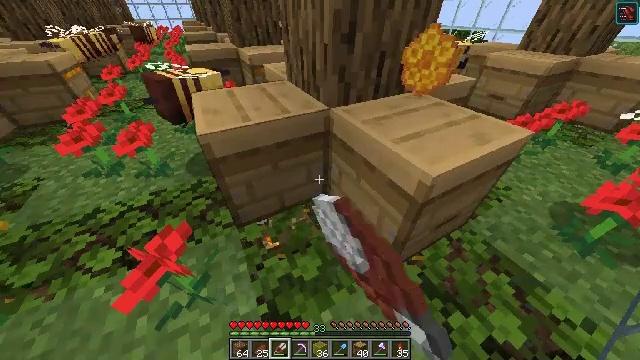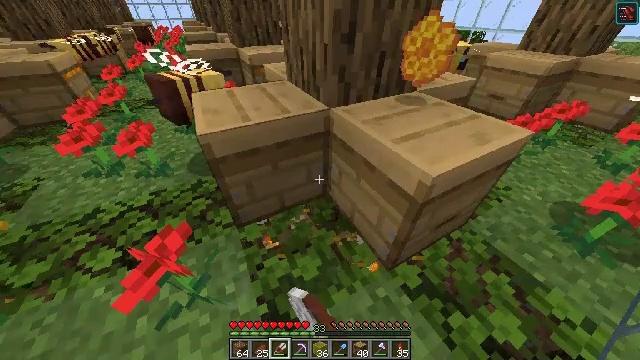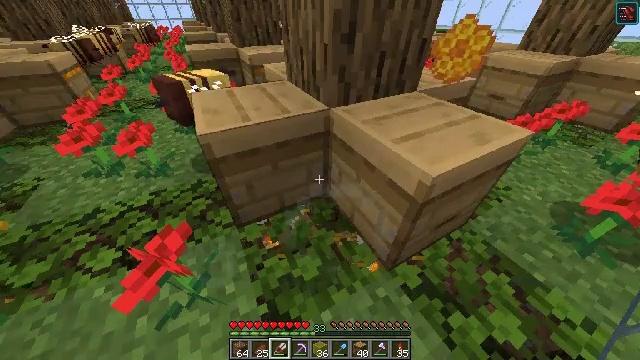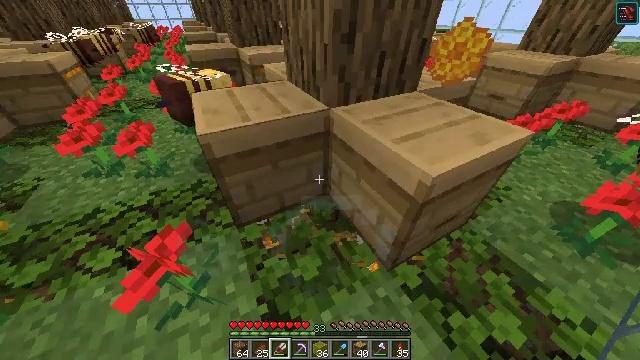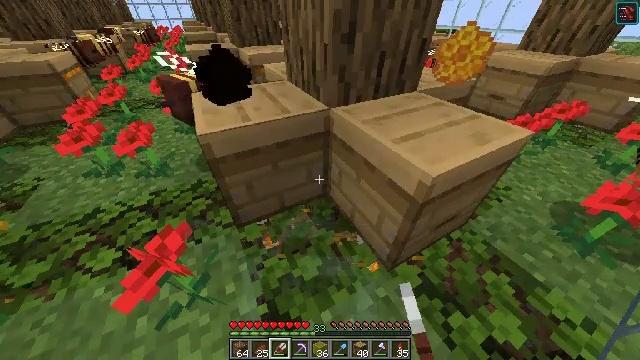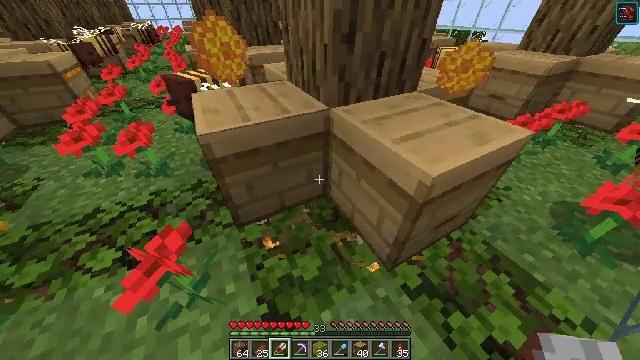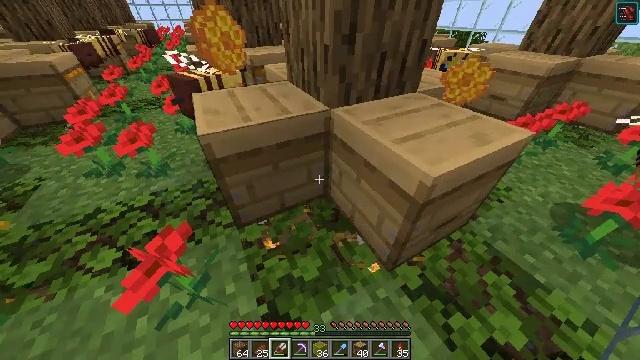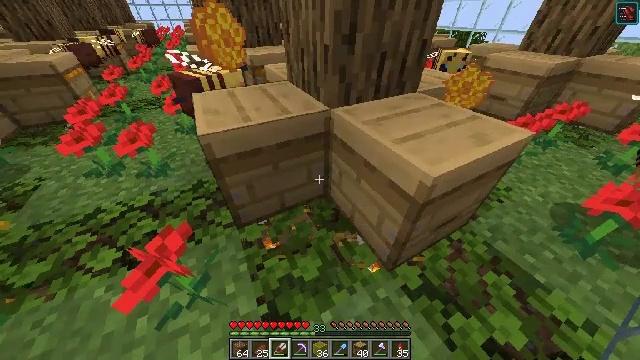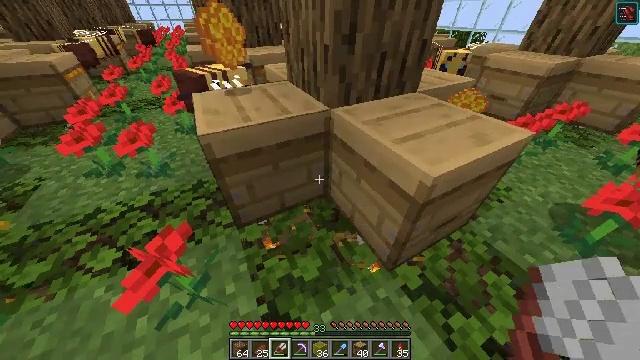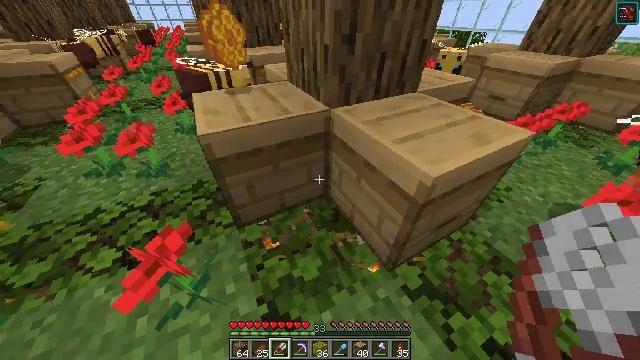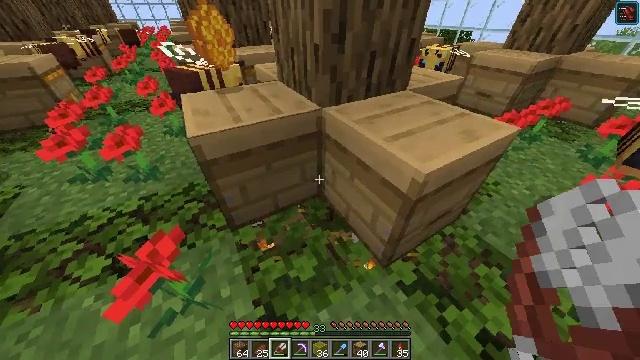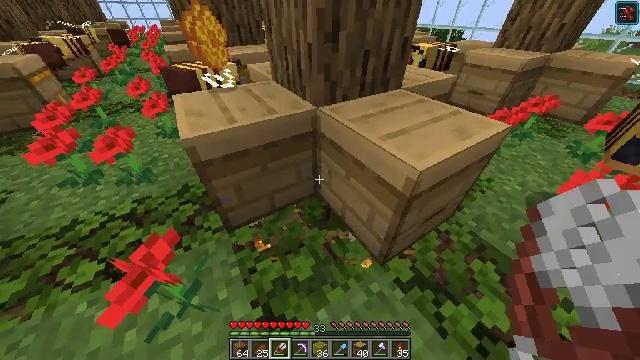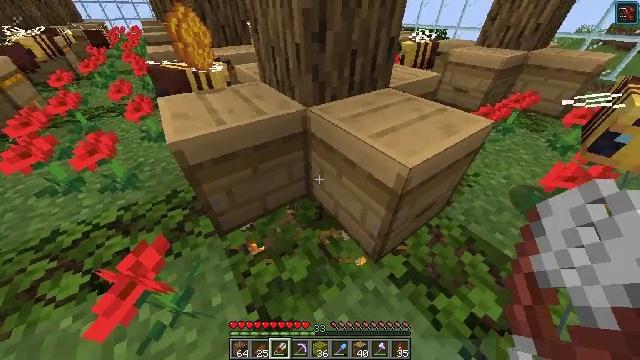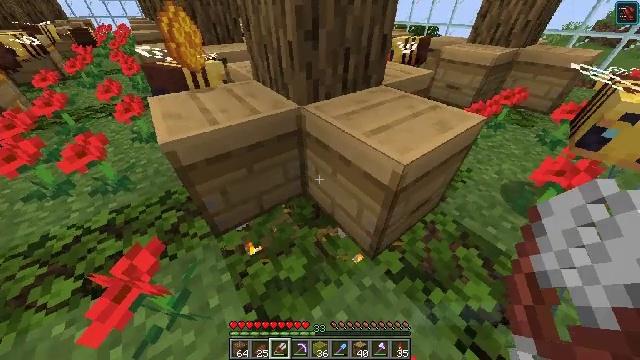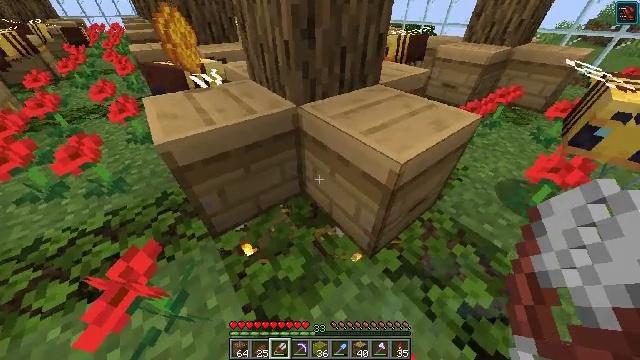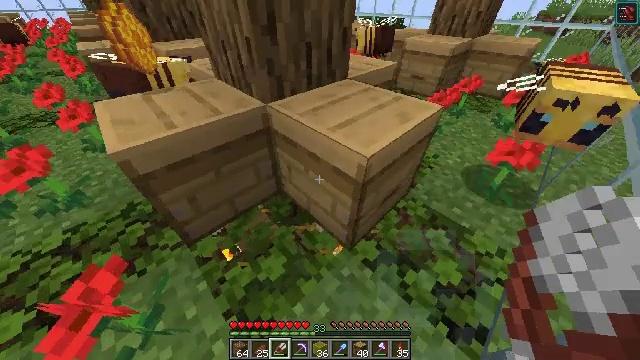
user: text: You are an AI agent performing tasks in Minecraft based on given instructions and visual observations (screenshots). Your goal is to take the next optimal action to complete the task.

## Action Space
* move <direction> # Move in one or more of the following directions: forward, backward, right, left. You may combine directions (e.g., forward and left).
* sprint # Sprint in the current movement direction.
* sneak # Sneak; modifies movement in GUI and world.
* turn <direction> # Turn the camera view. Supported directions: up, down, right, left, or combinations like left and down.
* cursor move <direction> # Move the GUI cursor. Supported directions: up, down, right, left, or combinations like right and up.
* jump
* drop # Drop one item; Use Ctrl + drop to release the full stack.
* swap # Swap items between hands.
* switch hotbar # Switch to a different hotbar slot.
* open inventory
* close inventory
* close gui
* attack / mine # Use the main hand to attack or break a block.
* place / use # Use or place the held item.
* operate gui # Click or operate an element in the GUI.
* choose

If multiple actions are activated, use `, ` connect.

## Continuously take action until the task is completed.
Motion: motion action
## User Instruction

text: Combine 4 honeycombs to form a honeycomb block.
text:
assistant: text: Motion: attack / mine and use / place
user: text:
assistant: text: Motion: attack / mine
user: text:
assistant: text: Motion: attack / mine
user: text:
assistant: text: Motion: attack / mine
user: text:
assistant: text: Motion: attack / mine
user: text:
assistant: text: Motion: attack / mine
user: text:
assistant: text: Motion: attack / mine
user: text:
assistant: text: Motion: attack / mine
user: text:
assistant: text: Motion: attack / mine
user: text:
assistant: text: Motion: turn right, attack / mine
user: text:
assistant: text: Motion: turn right, attack / mine
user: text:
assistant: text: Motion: turn right, attack / mine
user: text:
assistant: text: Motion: turn right, attack / mine
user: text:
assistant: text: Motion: attack / mine
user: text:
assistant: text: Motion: move right, turn right and down, attack / mine
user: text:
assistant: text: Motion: move right, turn right and down, attack / mine
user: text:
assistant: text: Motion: move forward and move right, attack / mine
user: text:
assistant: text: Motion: move forward and move right, turn left and down, attack / mine
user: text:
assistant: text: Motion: move forward and move right, turn left and down, attack / mine
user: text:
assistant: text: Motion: move forward and move right, turn left and down, attack / mine
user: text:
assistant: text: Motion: move forward and move right, turn left and down, attack / mine
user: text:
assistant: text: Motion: move forward and move right, turn left and down, attack / mine
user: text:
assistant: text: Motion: move forward and move right, turn left and down, attack / mine
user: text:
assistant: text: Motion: move forward and move right, turn left and down, attack / mine
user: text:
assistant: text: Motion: move right, turn left, attack / mine
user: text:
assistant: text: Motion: turn left, attack / mine
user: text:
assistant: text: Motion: turn left, attack / mine
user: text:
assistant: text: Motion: turn left, attack / mine
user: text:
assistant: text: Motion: turn left, attack / mine
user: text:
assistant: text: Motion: turn left, attack / mine